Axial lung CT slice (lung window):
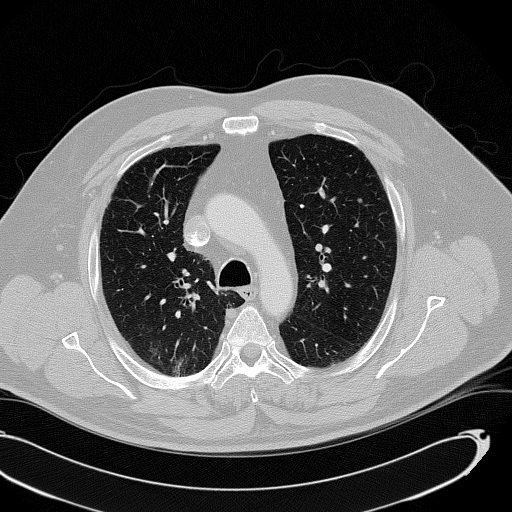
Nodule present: yes
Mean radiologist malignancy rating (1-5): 2.5